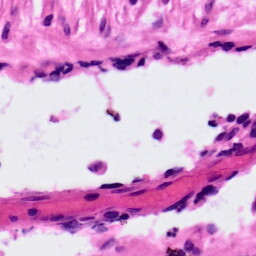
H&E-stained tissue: Ovarian